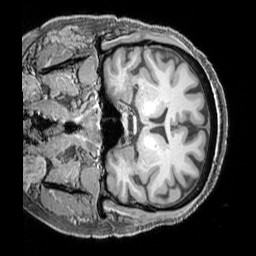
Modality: T1w
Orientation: coronal
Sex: female
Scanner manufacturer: siemens
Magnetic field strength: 3 T
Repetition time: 2.3 s
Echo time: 0.00226 s